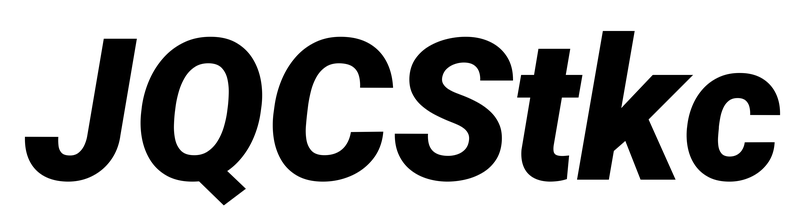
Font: Roboto-Italic_Black_Italic